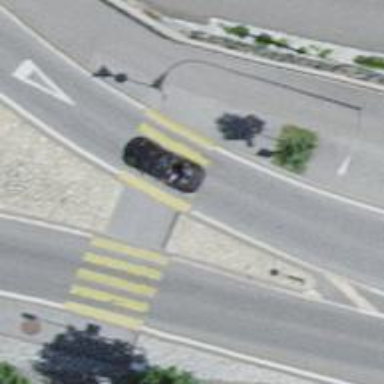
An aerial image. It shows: Uncontrolled zebra crossing on the road.